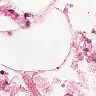
Metastatic tissue present: no